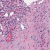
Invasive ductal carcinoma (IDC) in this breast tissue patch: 1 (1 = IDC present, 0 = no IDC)